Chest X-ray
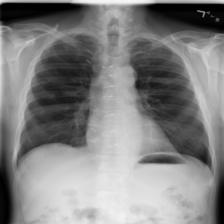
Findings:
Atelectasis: negative
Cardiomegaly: negative
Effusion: negative
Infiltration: negative
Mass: negative
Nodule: negative
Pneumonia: negative
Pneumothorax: negative
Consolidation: negative
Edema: negative
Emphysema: negative
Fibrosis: negative
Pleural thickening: negative
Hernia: negative